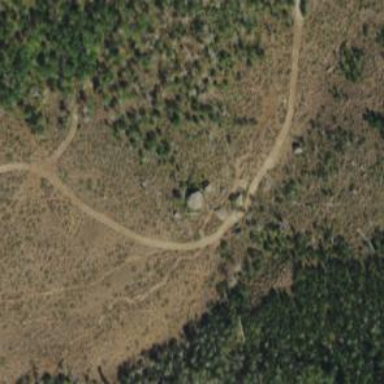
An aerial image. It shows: Trail path.